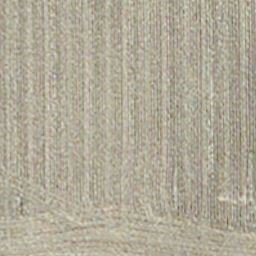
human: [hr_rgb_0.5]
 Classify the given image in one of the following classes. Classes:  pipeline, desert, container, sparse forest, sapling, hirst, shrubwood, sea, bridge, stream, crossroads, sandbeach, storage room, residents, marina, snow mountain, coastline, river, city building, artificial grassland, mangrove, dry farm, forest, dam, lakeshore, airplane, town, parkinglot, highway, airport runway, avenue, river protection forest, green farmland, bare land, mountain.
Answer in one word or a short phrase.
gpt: dry farm